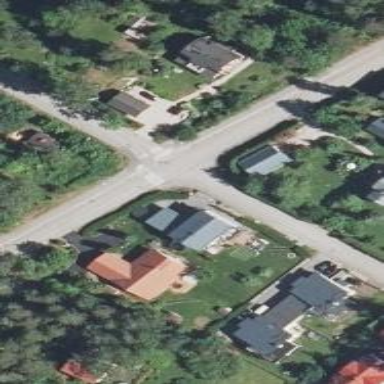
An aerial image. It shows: Marked road crossing.